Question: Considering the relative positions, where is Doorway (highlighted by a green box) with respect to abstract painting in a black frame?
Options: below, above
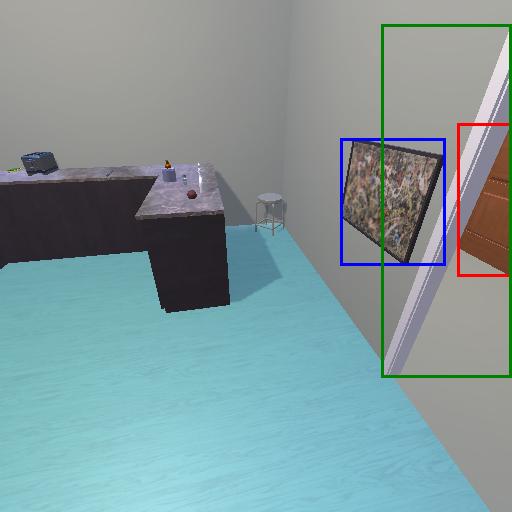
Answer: below